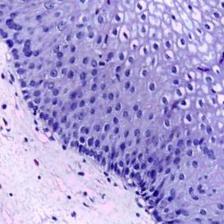
Diagnosis: Normal